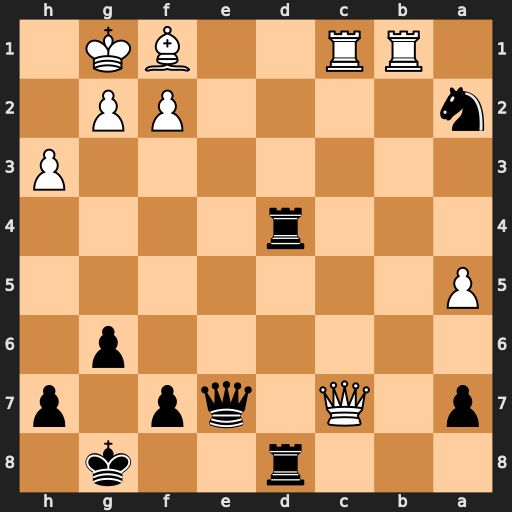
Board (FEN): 3r2k1/p1Q1qp1p/6p1/P7/3r4/7P/n4PP1/1RR2BK1
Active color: b
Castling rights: -
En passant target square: -
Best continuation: R4d7 Qc5 Nxc1 Qxe7 Rxe7